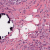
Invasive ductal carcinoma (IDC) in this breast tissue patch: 1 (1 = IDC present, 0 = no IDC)